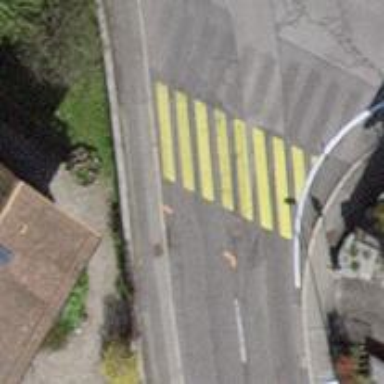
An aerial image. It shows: Tertiary road with asphalt surface. The road has cycle lane on the left side.